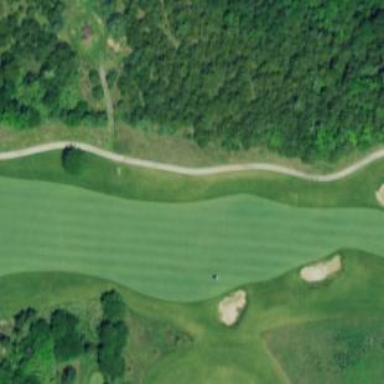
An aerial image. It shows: Golf fairway surrounded by grass.